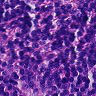
Metastatic tissue present: no